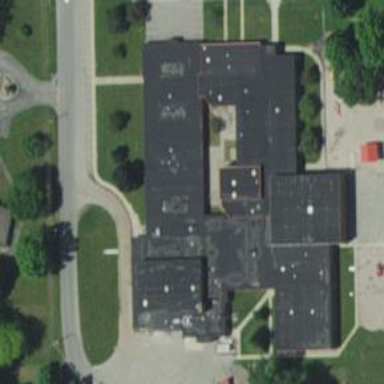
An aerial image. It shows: School.